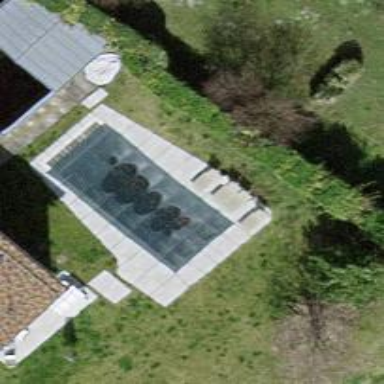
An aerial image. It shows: Swimming pool located in leisure land.